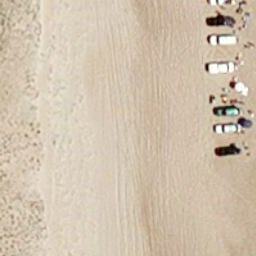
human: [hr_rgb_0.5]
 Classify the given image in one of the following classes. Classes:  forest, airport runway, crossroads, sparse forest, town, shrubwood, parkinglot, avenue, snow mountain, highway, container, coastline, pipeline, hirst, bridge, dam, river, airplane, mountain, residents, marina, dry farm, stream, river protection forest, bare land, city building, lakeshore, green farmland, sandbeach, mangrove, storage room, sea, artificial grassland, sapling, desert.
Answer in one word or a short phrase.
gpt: sandbeach